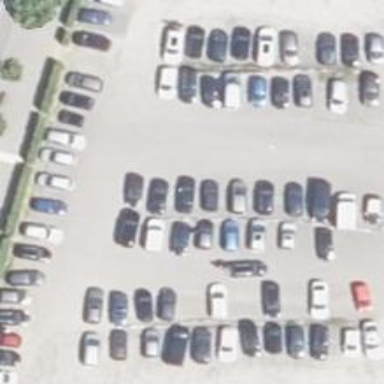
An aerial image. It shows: Parking area with surface.